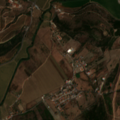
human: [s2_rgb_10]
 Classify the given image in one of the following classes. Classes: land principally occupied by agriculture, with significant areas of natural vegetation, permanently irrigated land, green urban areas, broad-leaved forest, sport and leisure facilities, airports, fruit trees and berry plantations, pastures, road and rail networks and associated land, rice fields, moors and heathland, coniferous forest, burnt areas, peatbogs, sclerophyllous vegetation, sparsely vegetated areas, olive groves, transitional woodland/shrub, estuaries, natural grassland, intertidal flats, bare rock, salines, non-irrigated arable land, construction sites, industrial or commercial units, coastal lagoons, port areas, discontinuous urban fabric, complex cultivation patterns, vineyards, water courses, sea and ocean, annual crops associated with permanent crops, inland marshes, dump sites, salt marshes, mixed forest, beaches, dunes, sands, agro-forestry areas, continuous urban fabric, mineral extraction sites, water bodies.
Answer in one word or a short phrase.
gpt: non-irrigated arable land, vineyards, fruit trees and berry plantations, complex cultivation patterns, land principally occupied by agriculture, with significant areas of natural vegetation, natural grassland